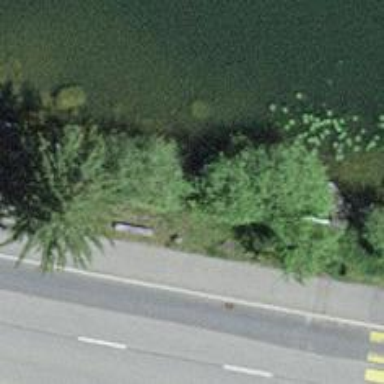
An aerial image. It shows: Bench for seating.